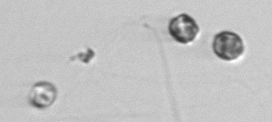
Label: Thalassiosira_sp_aff_mala